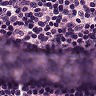
Metastatic tissue present: no